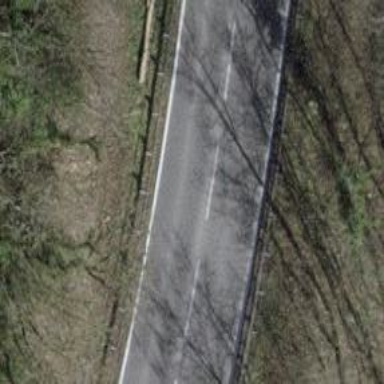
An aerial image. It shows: Asphalt road classified as primary highway.